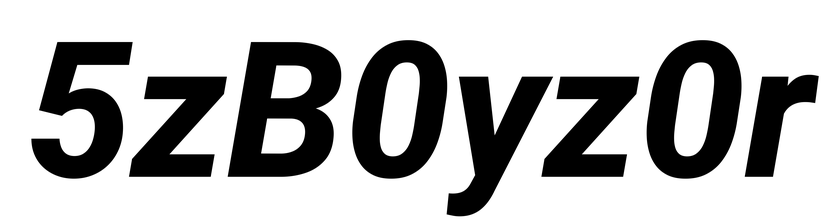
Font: Roboto-Italic_ExtraBold_Italic